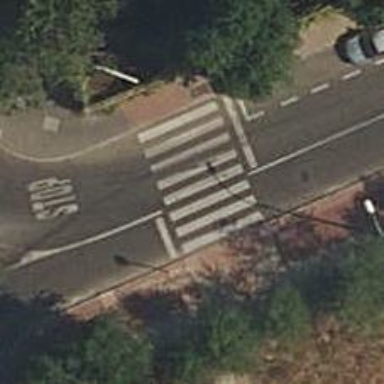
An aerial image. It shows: Zebra crossing on the road.